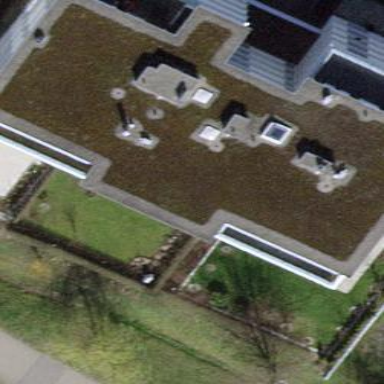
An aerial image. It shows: White apartment building with flat grey roof.